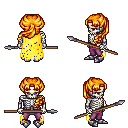
a pixel art fantasy rpg character, male body template, skeleton, yellow tattered cape, magenta pants, light blonde princess hairstyle, bracelets, metal boots, spear, four views (front, back, left, right), 2x2 character sprite sheet, small pixel art, hard edges, no anti-aliasing